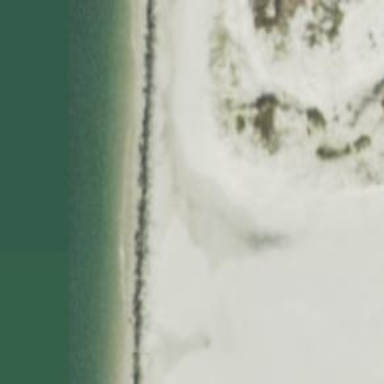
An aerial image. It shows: Breakwater structure.